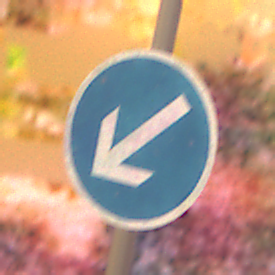
Verkehrszeichen: VorgeschriebeneVorbeifahrtLinks
Umgebung: Outdoor, Nature
Tageszeit: Night
Wetter: Clear
Licht: Natural
Jahreszeit: NotSpecified
Kontrast: LowContrast